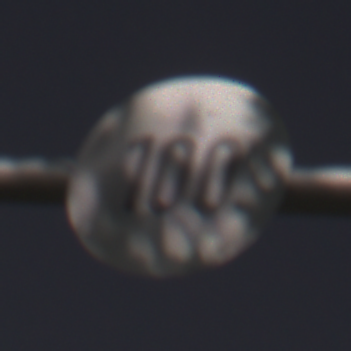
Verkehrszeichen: Geschwindigkeit100
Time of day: Night
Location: Outdoor (Nature)
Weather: Clear
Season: NotSpecified
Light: Natural